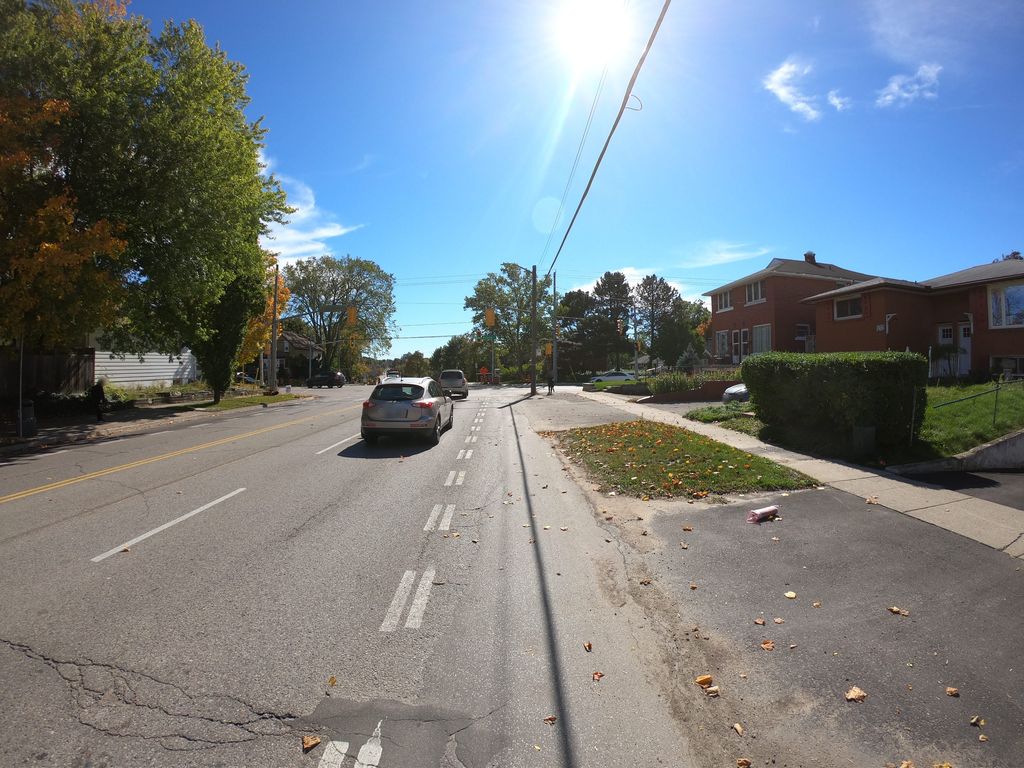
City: kitchener-waterloo